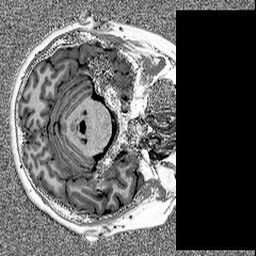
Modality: MP2RAGE
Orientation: axial
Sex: female